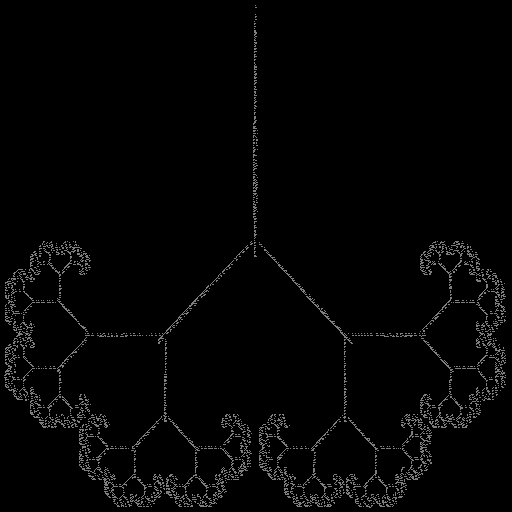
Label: sticks